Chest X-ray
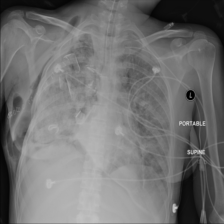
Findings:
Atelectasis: negative
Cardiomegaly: negative
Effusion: negative
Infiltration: negative
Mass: negative
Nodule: negative
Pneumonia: negative
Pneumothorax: negative
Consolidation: negative
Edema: negative
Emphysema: negative
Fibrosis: negative
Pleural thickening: negative
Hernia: negative